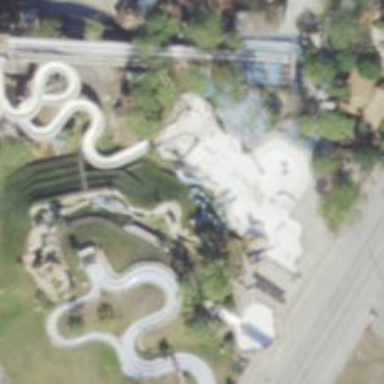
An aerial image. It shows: Water slide attraction.